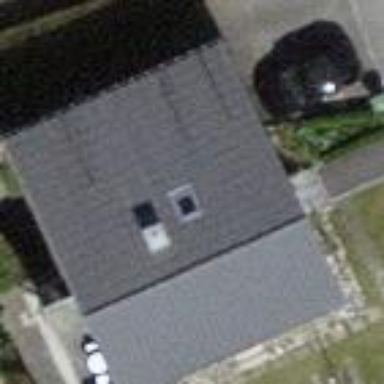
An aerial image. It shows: Building with tiled roof.